Question:
After loading elements and attributes of the below xml file in to a treeview, the nodes are edited and the treeview is saved back in to the same xml file. All elements and attributes need to be saved. However the attributes of only nested elements disappear during saving. After saving, all attribures of elements d & e are lost! This is because i am unable to retrieve the attribute values stored in to the tag property in addTreeNode function.(please see inline comments) Does anyone know of an easier or cleaner way to achieve this? Providing code snippets would be helpfull.
XML structure:
'''
<?xml version="1.0" encoding="utf-8"?>
<root>
<a axa="1" axb="2" axc="3">content_of_tag _a</a>
<b bxa="10" bxb="20" bxc="30">content_of_tag_b</b>
<c cxa="11" cxb="21" cxc="31">
content_of_tag_c
<d dxa="101" dxb="201" dxc="301">
content_of_tag_d
<e exa="110" exb="210" exc="310">
content_of_tag_e
</e>
</d>
</c>
</root>
'''
C# code:
'''
private void Xml2TreeNode(XElement xNode, TreeNode treeNode)
{
if (xNode.HasElements) //if node has children
{
TreeNode tNode = null;
int i = 0;
foreach (XElement subNode in xNode.Elements())
{
if (subNode.Descendants().Count() > 0)
{
TreeNode tn = treeNode.Nodes.Add(subNode.Name.ToString().Trim());
tn.Nodes.Add(new TreeNode(subNode.FirstNode.ToString().Trim()));
treeNode.Nodes[i].Tag = subNode.Attributes().ToList(); //-------->this attribure values are NOT retrievable in saveNodes function!
tNode = tn; //add child nodes
}
else
{
TreeNode tn = treeNode.Nodes.Add(subNode.Name.ToString().Trim()); //show name of a leaf node element
tn.Nodes.Add(new TreeNode(subNode.Value.ToString().Trim())); //show value of above element as a child of its name
treeNode.Nodes[i].Tag = subNode.Attributes().ToList(); //---->these values are retrivable in saveNodes function
tNode = treeNode.Nodes[i++]; //add sibling node
}
addTreeNode(subNode, tNode); //recursively add child nodes
}
}
}
private void TreeNode2Xml(TreeNodeCollection tnc)
{
foreach (TreeNode node in tnc)
{
if (node.Nodes.Count > 0)
{
xr.WriteStartElement(node.Text);
if (node.Tag != null) //attribures retrieved here
{
List<XAttribute> attributeList = node.Tag as List<XAttribute>;
foreach (XAttribute attribute in attributeList)
{
xr.WriteAttributeString(attribute.Name.ToString(), attribute.Value.ToString());
}
}
saveNodes(node.Nodes);
xr.WriteEndElement();
}
else //No child nodes, so we just write the text
{
xr.WriteString(node.Text);
}
}
}
xr = new XmlTextWriter(filename, System.Text.Encoding.UTF8); //System.Text.Encoding.UTF8
xr.Formatting = Formatting.Indented;
xr.WriteStartDocument();
//Write our root node
xr.WriteStartElement(treeView1.Nodes[0].Text);
foreach (TreeNode node in tv.Nodes)
{
**TreeNode2Xml(node.Nodes);**
}
//Close the root node
xr.WriteEndElement();
xr.Close();
xDoc = XDocument.Load(dlg.FileName);
treeView1.Nodes.Clear();
treeView1.Nodes.Add(new TreeNode(xDoc.Document.Root.Name.ToString().Trim()));
TreeNode tNode = new TreeNode();
tNode = (TreeNode)treeView1.Nodes[0];
**Xml2TreeNode(xDoc.Root, tNode);**
treeView1.ExpandAll();
'''
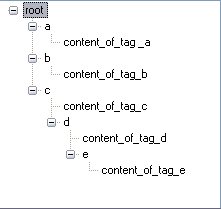
Answer: Fixed the issue by making small changes in Xml2TreeNode() function
'''
private void Xml2TreeNode(XElement xNode, TreeNode treeNode)
{
if (xNode.HasElements) //if node has children
{
TreeNode tNode = null;
int i = 0;
foreach (XElement subNode in xNode.Elements())
{
if (subNode.Descendants().Count() > 0)
{//handle non-leaf node
TreeNode tn = treeNode.Nodes.Add(subNode.Name.ToString().Trim());
tn.Nodes.Add(new TreeNode(subNode.FirstNode.ToString().Trim()));
tn.Tag = treeNode.Nodes[i].Tag = subNode.Attributes().ToList(); //---->these values are retrived in SaveNodes function
tNode = tn; //add child nodes
}
else
{//handle leaf node
TreeNode tn = treeNode.Nodes.Add(subNode.Name.ToString().Trim()); //show name of a leaf node element
tn.Nodes.Add(new TreeNode(subNode.Value.ToString().Trim())); //show value of above element as a child of its name
tn.Tag = treeNode.Nodes[i].Tag = subNode.Attributes().ToList(); //---->these values are retrived in SaveNodes function
tNode = treeNode.Nodes[i++]; //add sibling node
}
Xml2TreeNode(subNode, tNode); //recursively add child nodes
}
}
}
private void Xml2TreeNode(XElement xNode, TreeNode treeNode)
{
if (xNode.HasElements) //if node has children
{
TreeNode tNode = null;
int i = 0;
foreach (XElement subNode in xNode.Elements())
{
if (subNode.Descendants().Count() > 0)
{//handle non-leaf node
TreeNode tn = treeNode.Nodes.Add(subNode.Name.ToString().Trim());
////tn.Nodes.Add(new TreeNode(subNode.FirstNode.ToString().Trim())); //adds extra element-value to node
tn.Tag = treeNode.Nodes[i].Tag = subNode.Attributes().ToList(); //---->these values are retrived in TreeNode2Xml function
tNode = tn; //add child nodes
}
else
{//handle leaf node
TreeNode tn = treeNode.Nodes.Add(subNode.Name.ToString().Trim()); //show name of a leaf node element
tn.Nodes.Add(new TreeNode(subNode.Value.ToString().Trim())); //show value of above element as a child of its name
tn.Tag = treeNode.Nodes[i].Tag = subNode.Attributes().ToList(); //---->these values are retrived in TreeNode2Xml function
tNode = treeNode.Nodes[i++]; //add sibling node
}
Xml2TreeNode(subNode, tNode); //recursively add child nodes
}
}
}
'''